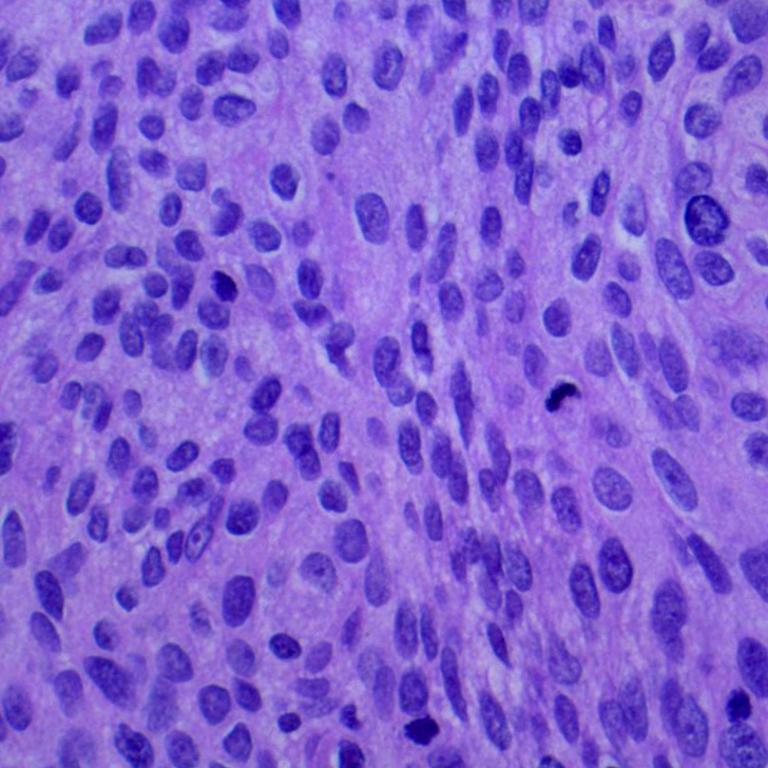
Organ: lung
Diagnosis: squamous carcinomas